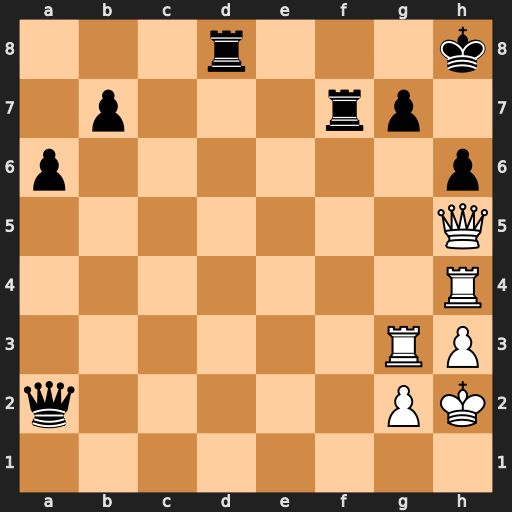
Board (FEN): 3r3k/1p3rp1/p6p/7Q/7R/6RP/q5PK/8
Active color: w
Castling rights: -
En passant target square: -
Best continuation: Rxg7 Rxg7 Qxh6+ Kg8 Qh8+ Kf7 Rf4+